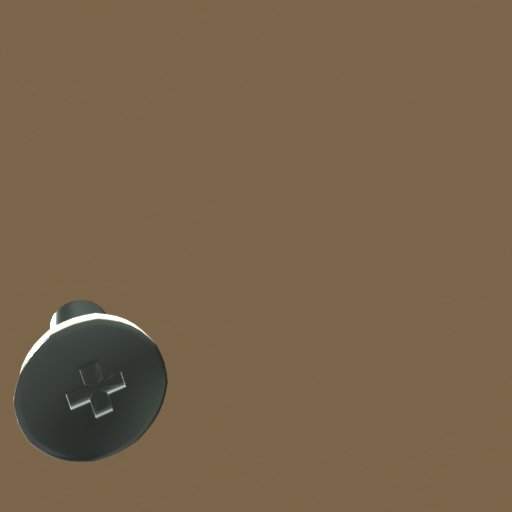
Label: screw